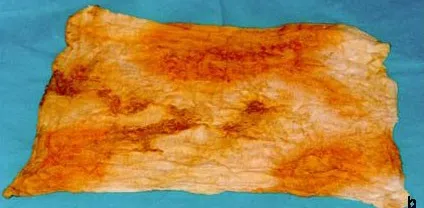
B)Laparotomic gauze 40 x 40 cm.
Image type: medical_photograph (other_medical_photograph)